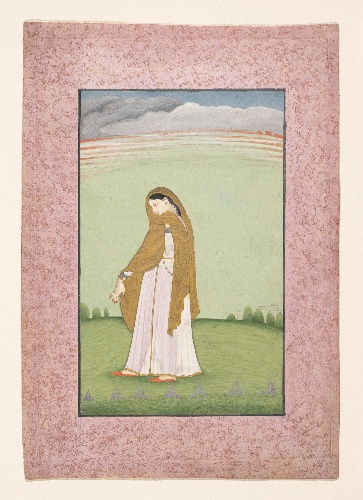
Date: ca. 1790–1800
Object type: Painting
Classification: Paintings
Medium: Ink, opaque watercolor, and gold on paper
Culture: India (Punjab Hills, Kangra)
Dimensions: 6 x 3 3/4 in. (15.2 x 9.5 cm)
Department: Asian Art
Credit line: Rogers Fund, 1918
Accession year: 1918
Repository: Metropolitan Museum of Art, New York, NY
Tags: Women